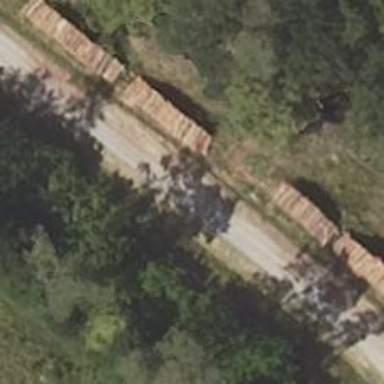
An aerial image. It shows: Gravel track with grade2 quality.